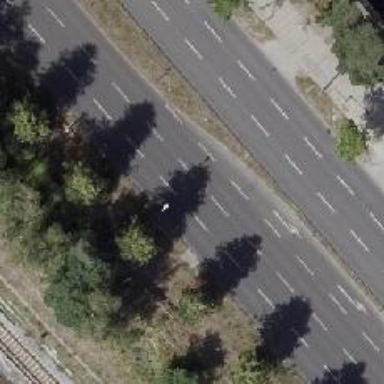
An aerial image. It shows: Primary highway with asphalt surface. It is dual carriageway without any sidewalks.